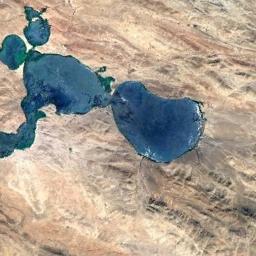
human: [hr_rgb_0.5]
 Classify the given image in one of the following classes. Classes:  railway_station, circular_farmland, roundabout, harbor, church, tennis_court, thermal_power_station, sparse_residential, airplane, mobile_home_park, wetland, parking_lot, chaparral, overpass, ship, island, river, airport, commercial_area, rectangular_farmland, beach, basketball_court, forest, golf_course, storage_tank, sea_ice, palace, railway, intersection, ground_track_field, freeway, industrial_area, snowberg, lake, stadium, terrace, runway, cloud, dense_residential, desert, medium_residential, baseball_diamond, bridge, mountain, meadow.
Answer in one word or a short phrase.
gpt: lake